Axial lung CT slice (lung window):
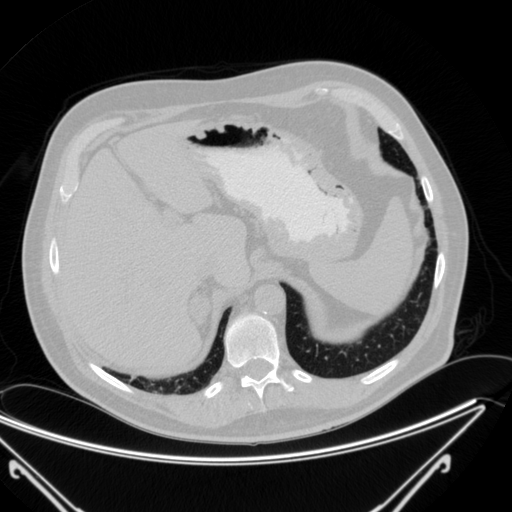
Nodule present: no